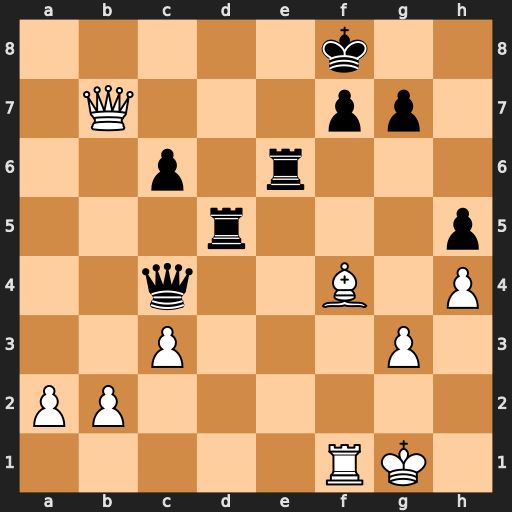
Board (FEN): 5k2/1Q3pp1/2p1r3/3r3p/2q2B1P/2P3P1/PP6/5RK1
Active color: w
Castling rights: -
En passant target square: -
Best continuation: Bd6+ Kg8 Qxf7+ Kh7 Qxe6